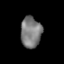
Tissue: lung
Cell type: Myeloid cells
Senescence score: 0.2033
Nuclear area (px): 627
Mean DAPI intensity: 123.533